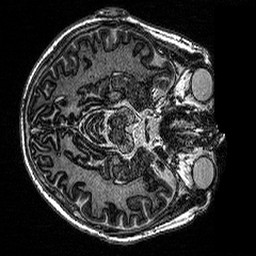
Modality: MP2RAGE
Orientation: axial
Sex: female
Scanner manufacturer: siemens
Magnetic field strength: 3 T
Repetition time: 5 s
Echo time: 0.00292 s